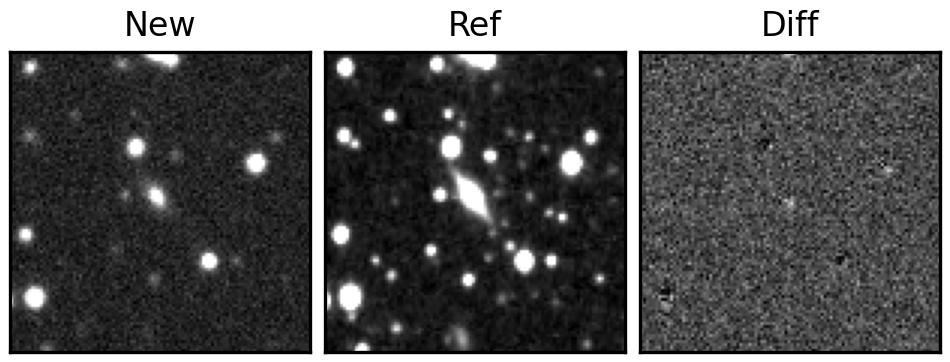
Label: real